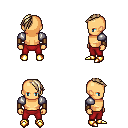
a pixel art fantasy rpg character, male body template, human, tanned skin, steel arm armor, red pants, white blonde long mohawk hairstyle, leather bracers, gold boots, four views (front, back, left, right), 2x2 character sprite sheet, small pixel art, hard edges, no anti-aliasing